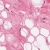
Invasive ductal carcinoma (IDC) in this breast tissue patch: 0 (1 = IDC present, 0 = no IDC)